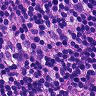
Metastatic tissue present: no